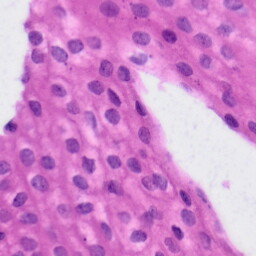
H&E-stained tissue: Tonsil